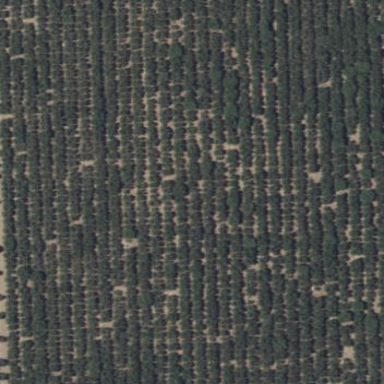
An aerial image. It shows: Orchard filled with pistachio trees.